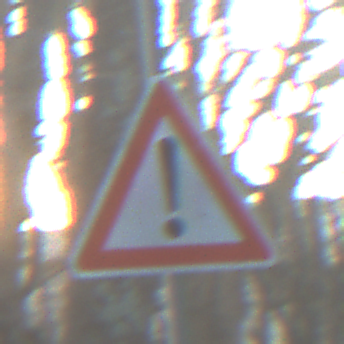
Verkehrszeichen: Gefahrenstelle
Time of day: SunriseSunset
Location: Outdoor (Nature)
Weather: Clear
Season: Winter
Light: Natural